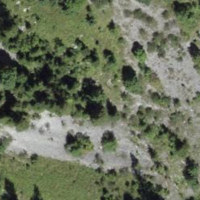
EUNIS habitat code: 23
Species observed at this site:
Tettigonia cantans
Stauroderus scalaris
Podisma pedestris